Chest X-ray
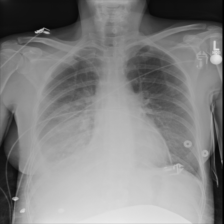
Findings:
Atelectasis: negative
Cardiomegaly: negative
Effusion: negative
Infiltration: negative
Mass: negative
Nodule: negative
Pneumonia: negative
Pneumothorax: negative
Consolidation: negative
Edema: negative
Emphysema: negative
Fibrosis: negative
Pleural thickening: negative
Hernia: negative